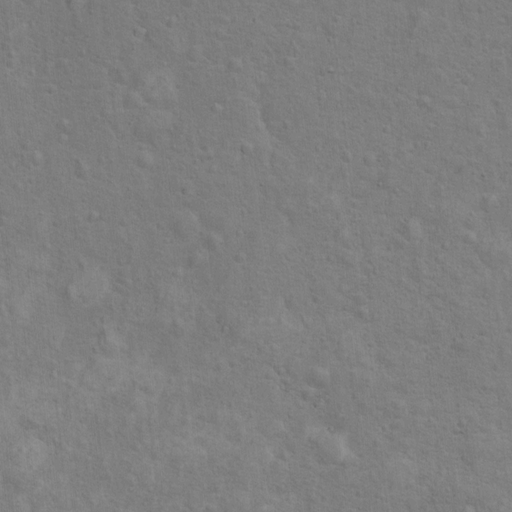
Classes present: Background